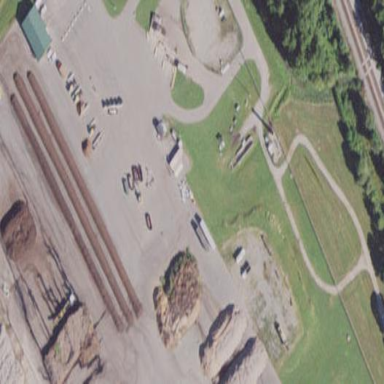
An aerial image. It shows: Recycling center that accepts green waste.